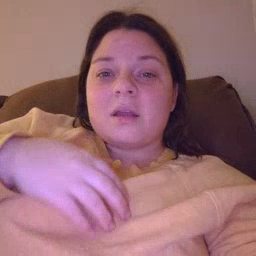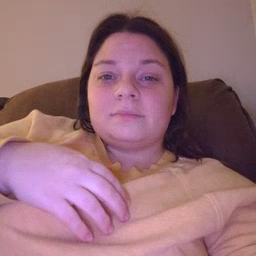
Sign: that